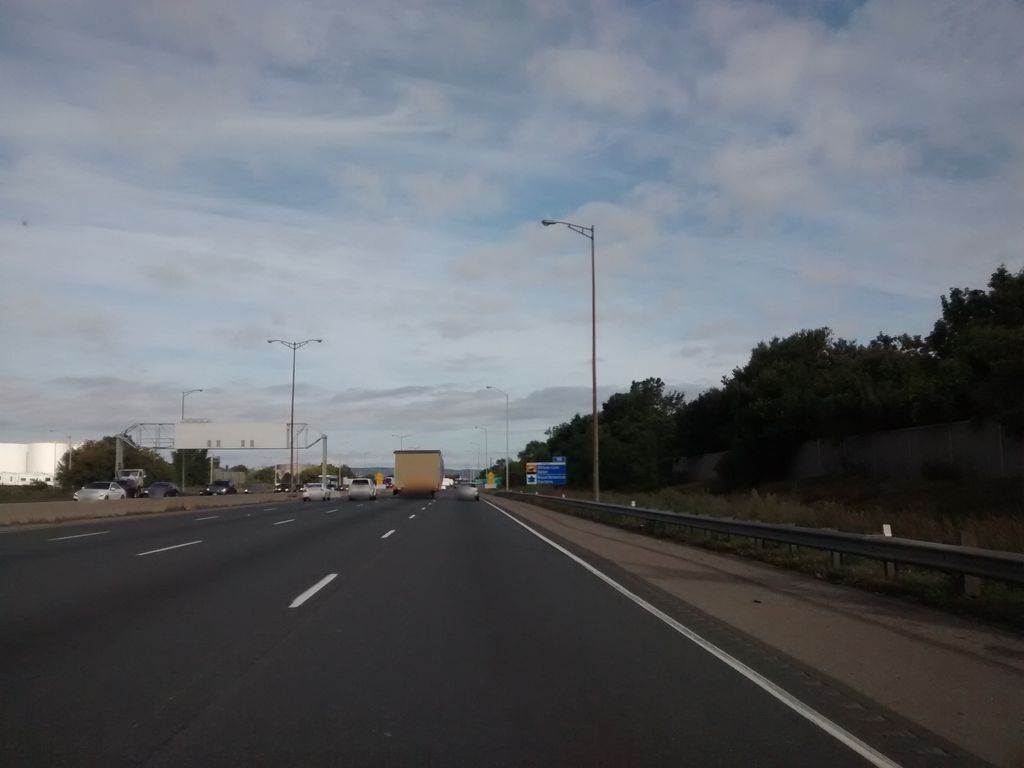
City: hamilton